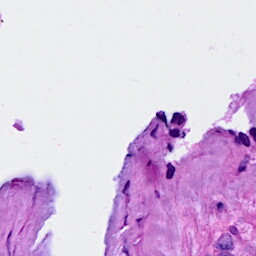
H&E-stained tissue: Breast